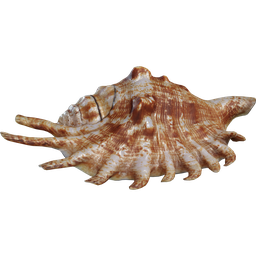
Label: animals